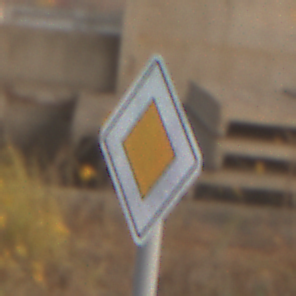
Verkehrszeichen: Vorfahrtsstrasse
Umgebung: Roofed, Suburban
Tageszeit: SunriseSunset
Wetter: Clear
Licht: Natural
Jahreszeit: NotSpecified
Kontrast: MediumContrast